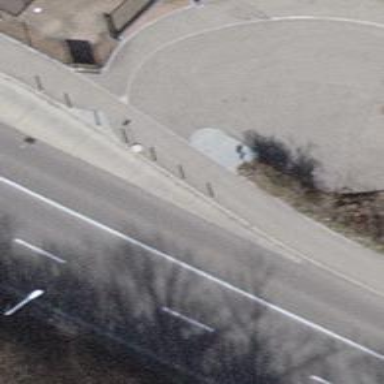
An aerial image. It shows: Bollard.